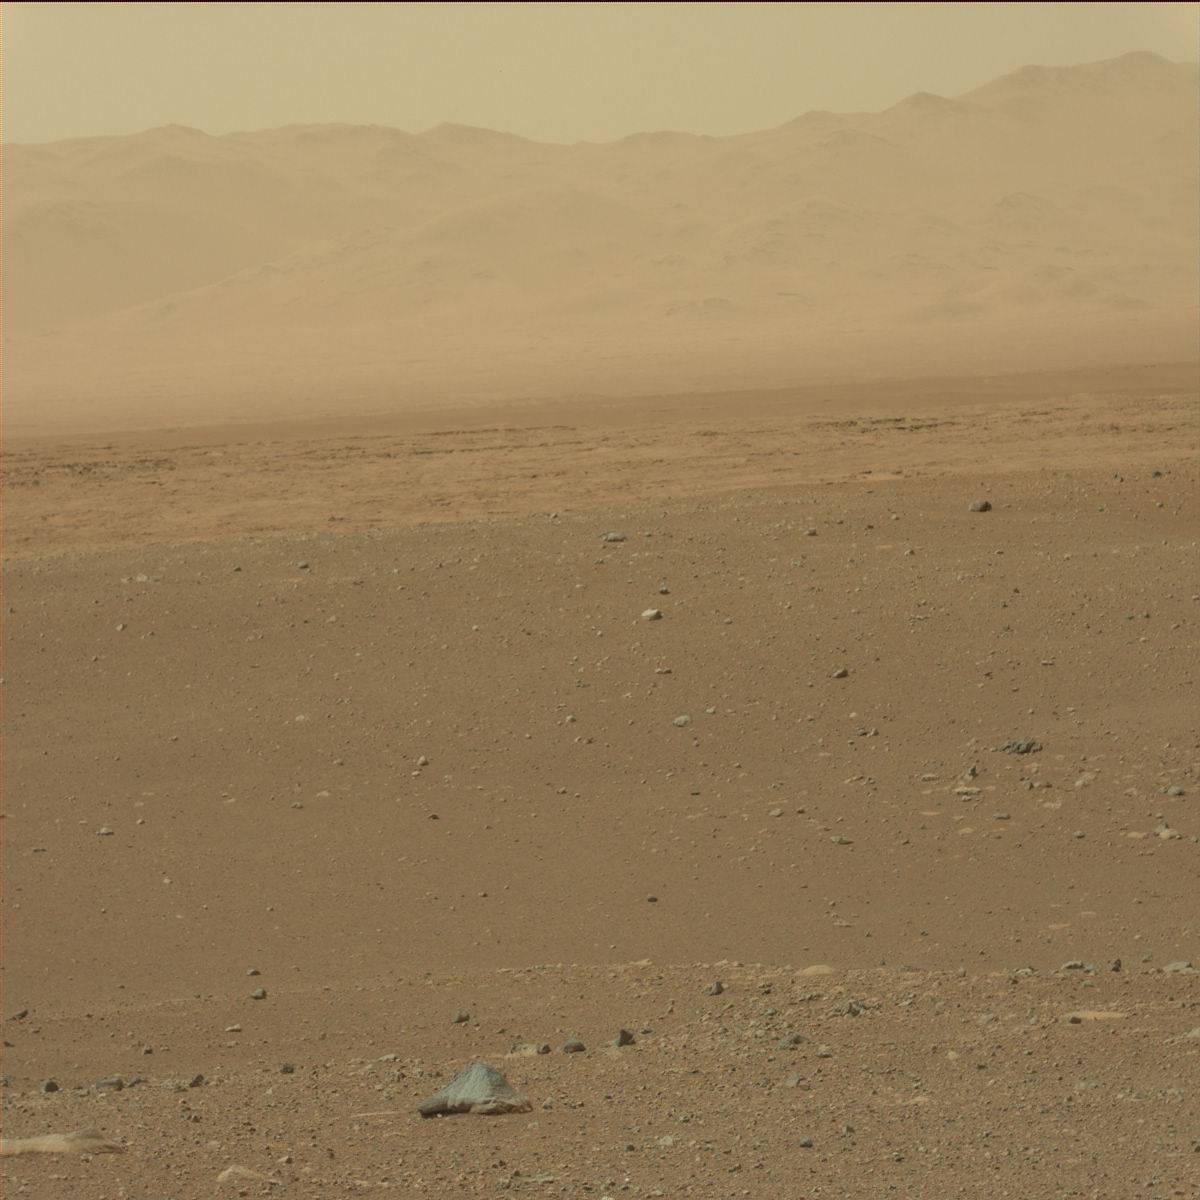
Terrain classes present: Bedrock, Ridge, Rock, Sand / Soil, Sky